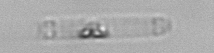
Label: Cerataulina_pelagica